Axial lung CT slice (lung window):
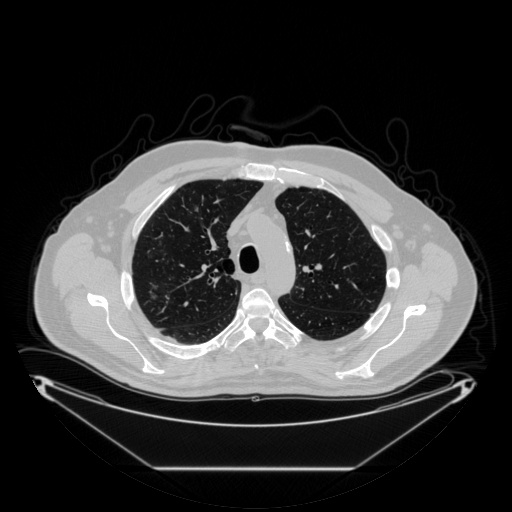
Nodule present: no